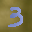
Label: 3